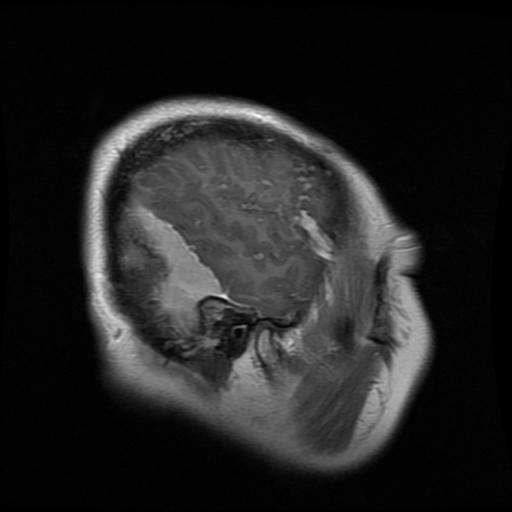
Label: meningioma